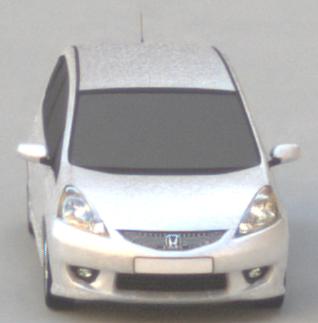
Make: Honda
Model: Jazz 1.2
Detailed model: Jazz (III) (11/08 - 04/11)
Model produced from: 2008/11
Model produced until: 2010/10
Doors: 5
Color: white
Road condition: dry road
Daytime: morning or afternoon
Contrast: low contrast